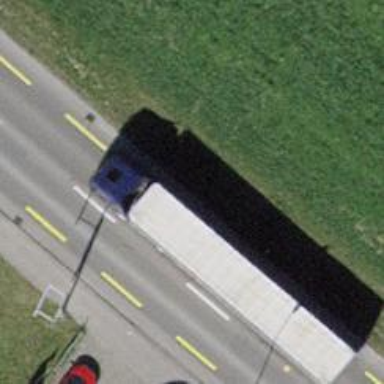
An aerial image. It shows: Primary highway with asphalt surface and soft cycle lane.